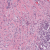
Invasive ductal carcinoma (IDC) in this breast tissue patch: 1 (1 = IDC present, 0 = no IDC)